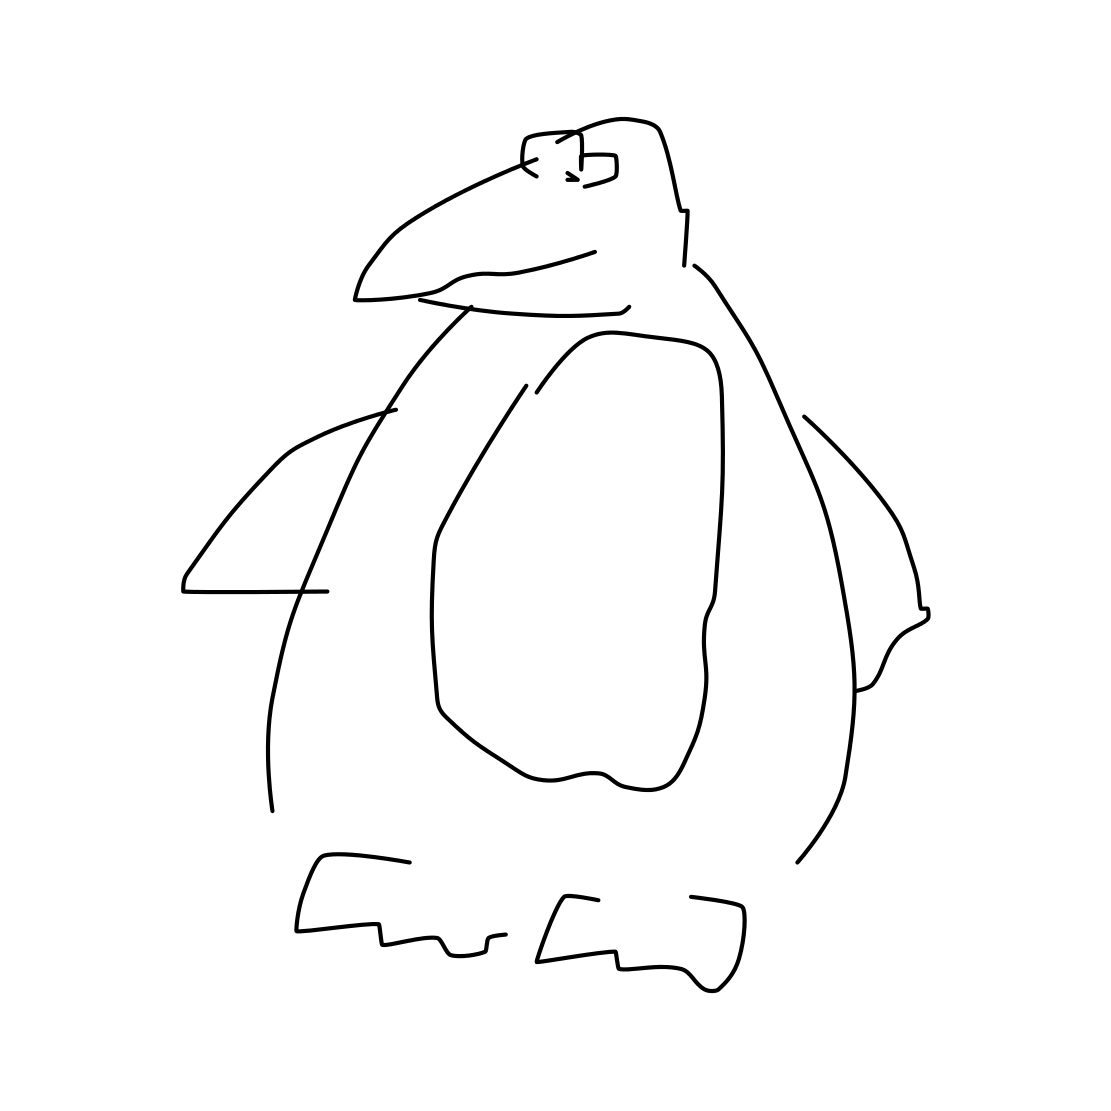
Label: penguin